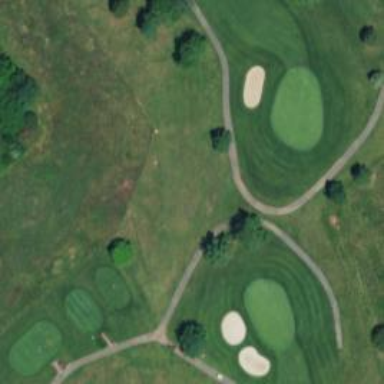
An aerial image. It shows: Path used for both walking and golf.